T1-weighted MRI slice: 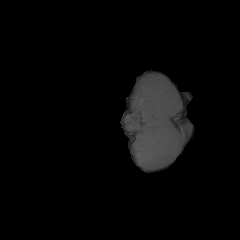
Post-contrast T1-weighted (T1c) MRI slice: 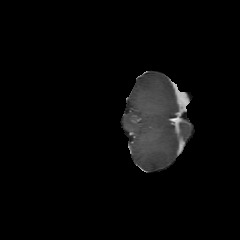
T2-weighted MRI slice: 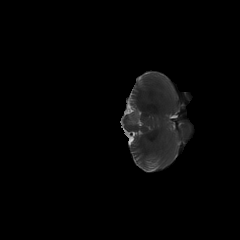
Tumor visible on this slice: yes